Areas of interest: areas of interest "Dianchi Long'an"
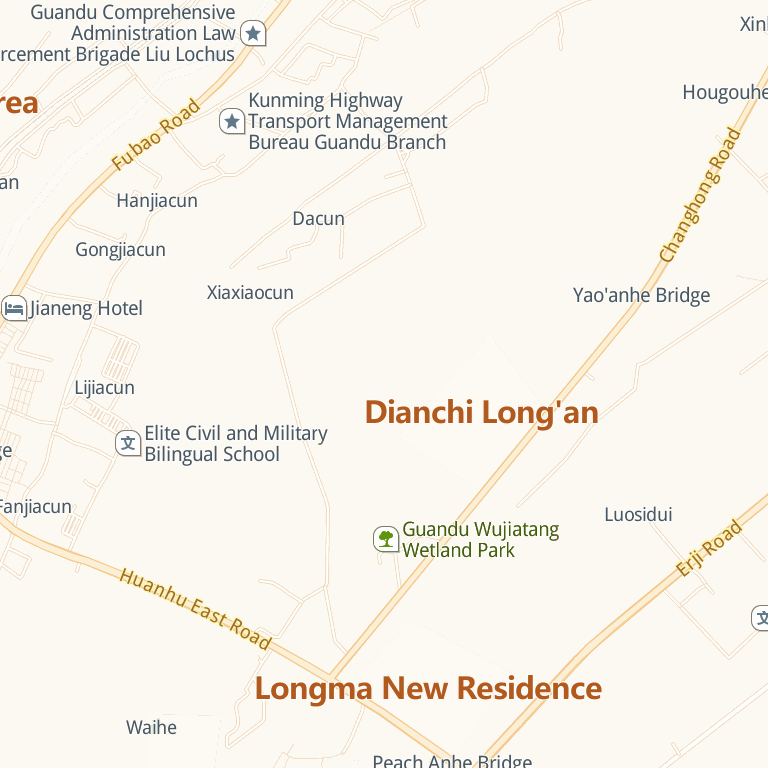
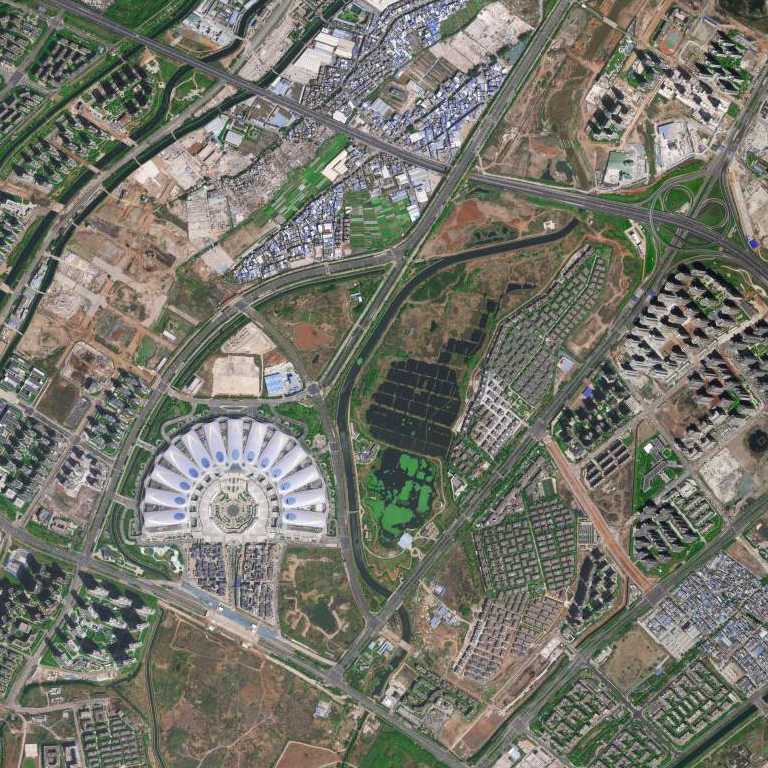